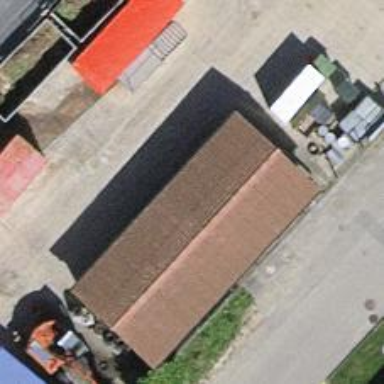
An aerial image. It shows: Recycling container at amenity designated for recycling.